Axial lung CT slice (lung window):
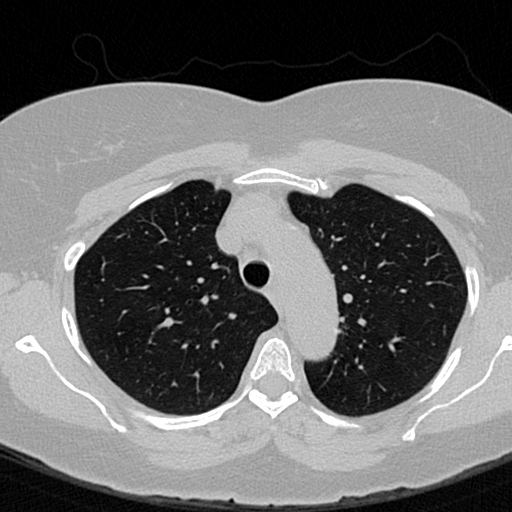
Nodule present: no